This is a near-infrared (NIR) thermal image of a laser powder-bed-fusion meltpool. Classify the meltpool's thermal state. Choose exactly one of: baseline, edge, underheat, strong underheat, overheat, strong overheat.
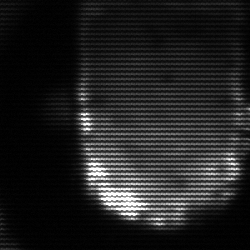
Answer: baseline